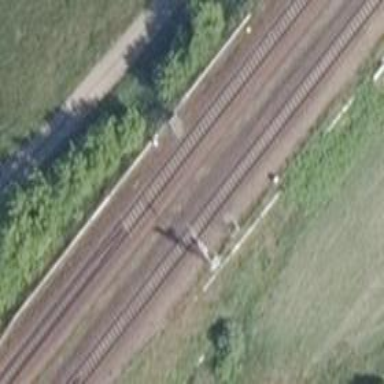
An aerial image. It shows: Railway signal.